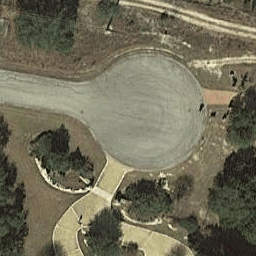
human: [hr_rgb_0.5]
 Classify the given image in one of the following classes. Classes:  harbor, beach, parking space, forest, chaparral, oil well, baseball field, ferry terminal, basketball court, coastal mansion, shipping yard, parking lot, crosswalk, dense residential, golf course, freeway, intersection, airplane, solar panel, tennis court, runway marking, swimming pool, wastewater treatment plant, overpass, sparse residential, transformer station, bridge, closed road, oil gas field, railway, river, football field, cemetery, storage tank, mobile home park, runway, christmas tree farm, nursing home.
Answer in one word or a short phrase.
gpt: closed road